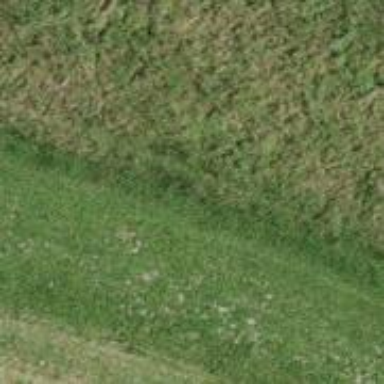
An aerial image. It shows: Path covered with grass.